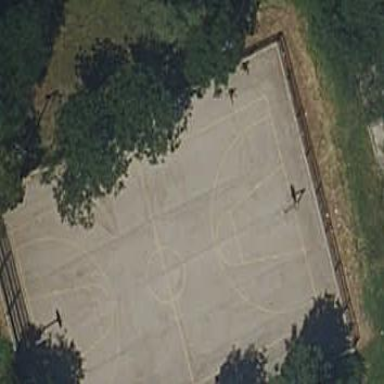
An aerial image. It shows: Tartan basketball court located on pitch designated for leisure land.